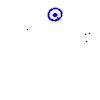
Particle: pion